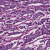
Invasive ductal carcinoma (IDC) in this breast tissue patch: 1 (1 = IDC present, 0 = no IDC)